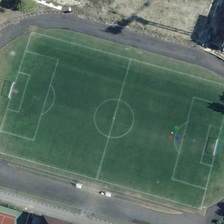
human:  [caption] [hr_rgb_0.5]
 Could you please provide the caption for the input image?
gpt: several green trees and buildings are near a playground with a football field in it .

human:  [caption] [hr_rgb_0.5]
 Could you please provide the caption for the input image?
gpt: several green trees and buildings are near a playground with a football field in it .

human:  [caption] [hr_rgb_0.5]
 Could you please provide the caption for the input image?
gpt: several green trees and buildings are near a playground with a football field in it .

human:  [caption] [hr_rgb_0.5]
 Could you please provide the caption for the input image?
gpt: several green trees and buildings are near a playground with a football field in it .

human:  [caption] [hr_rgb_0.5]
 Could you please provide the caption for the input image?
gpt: several green trees and buildings are near a playground with a football field in it .